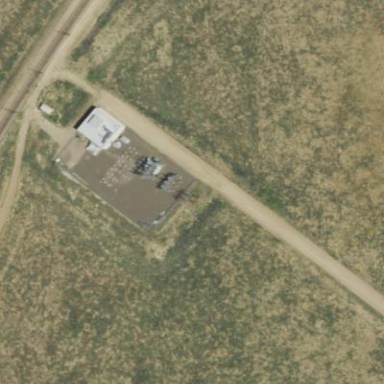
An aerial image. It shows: Fence surrounding traction substation.